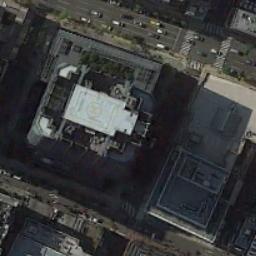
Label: commercial_area